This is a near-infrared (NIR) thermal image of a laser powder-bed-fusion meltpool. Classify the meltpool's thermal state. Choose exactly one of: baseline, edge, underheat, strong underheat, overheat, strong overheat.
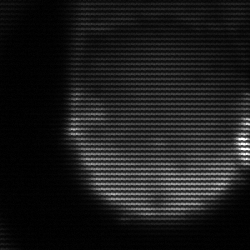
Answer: edge